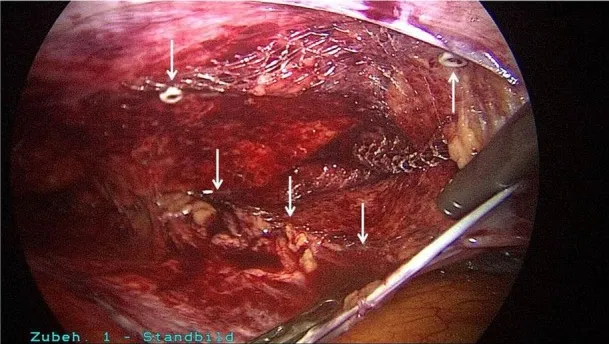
(A) Detection of other tacks, used for fixation of upper margin of the mesh, and of a turned-up lower mesh margin.
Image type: medical_photograph (other_medical_photograph)